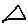
Label: triangle